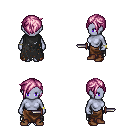
a pixel art fantasy rpg character, female body template, dark elf, purple skin, black tattered cape, robe skirt, pink pixie cut hairstyle, bracelets, brown shoes, dagger, four views (front, back, left, right), 2x2 character sprite sheet, small pixel art, hard edges, no anti-aliasing